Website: apple
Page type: billing-address
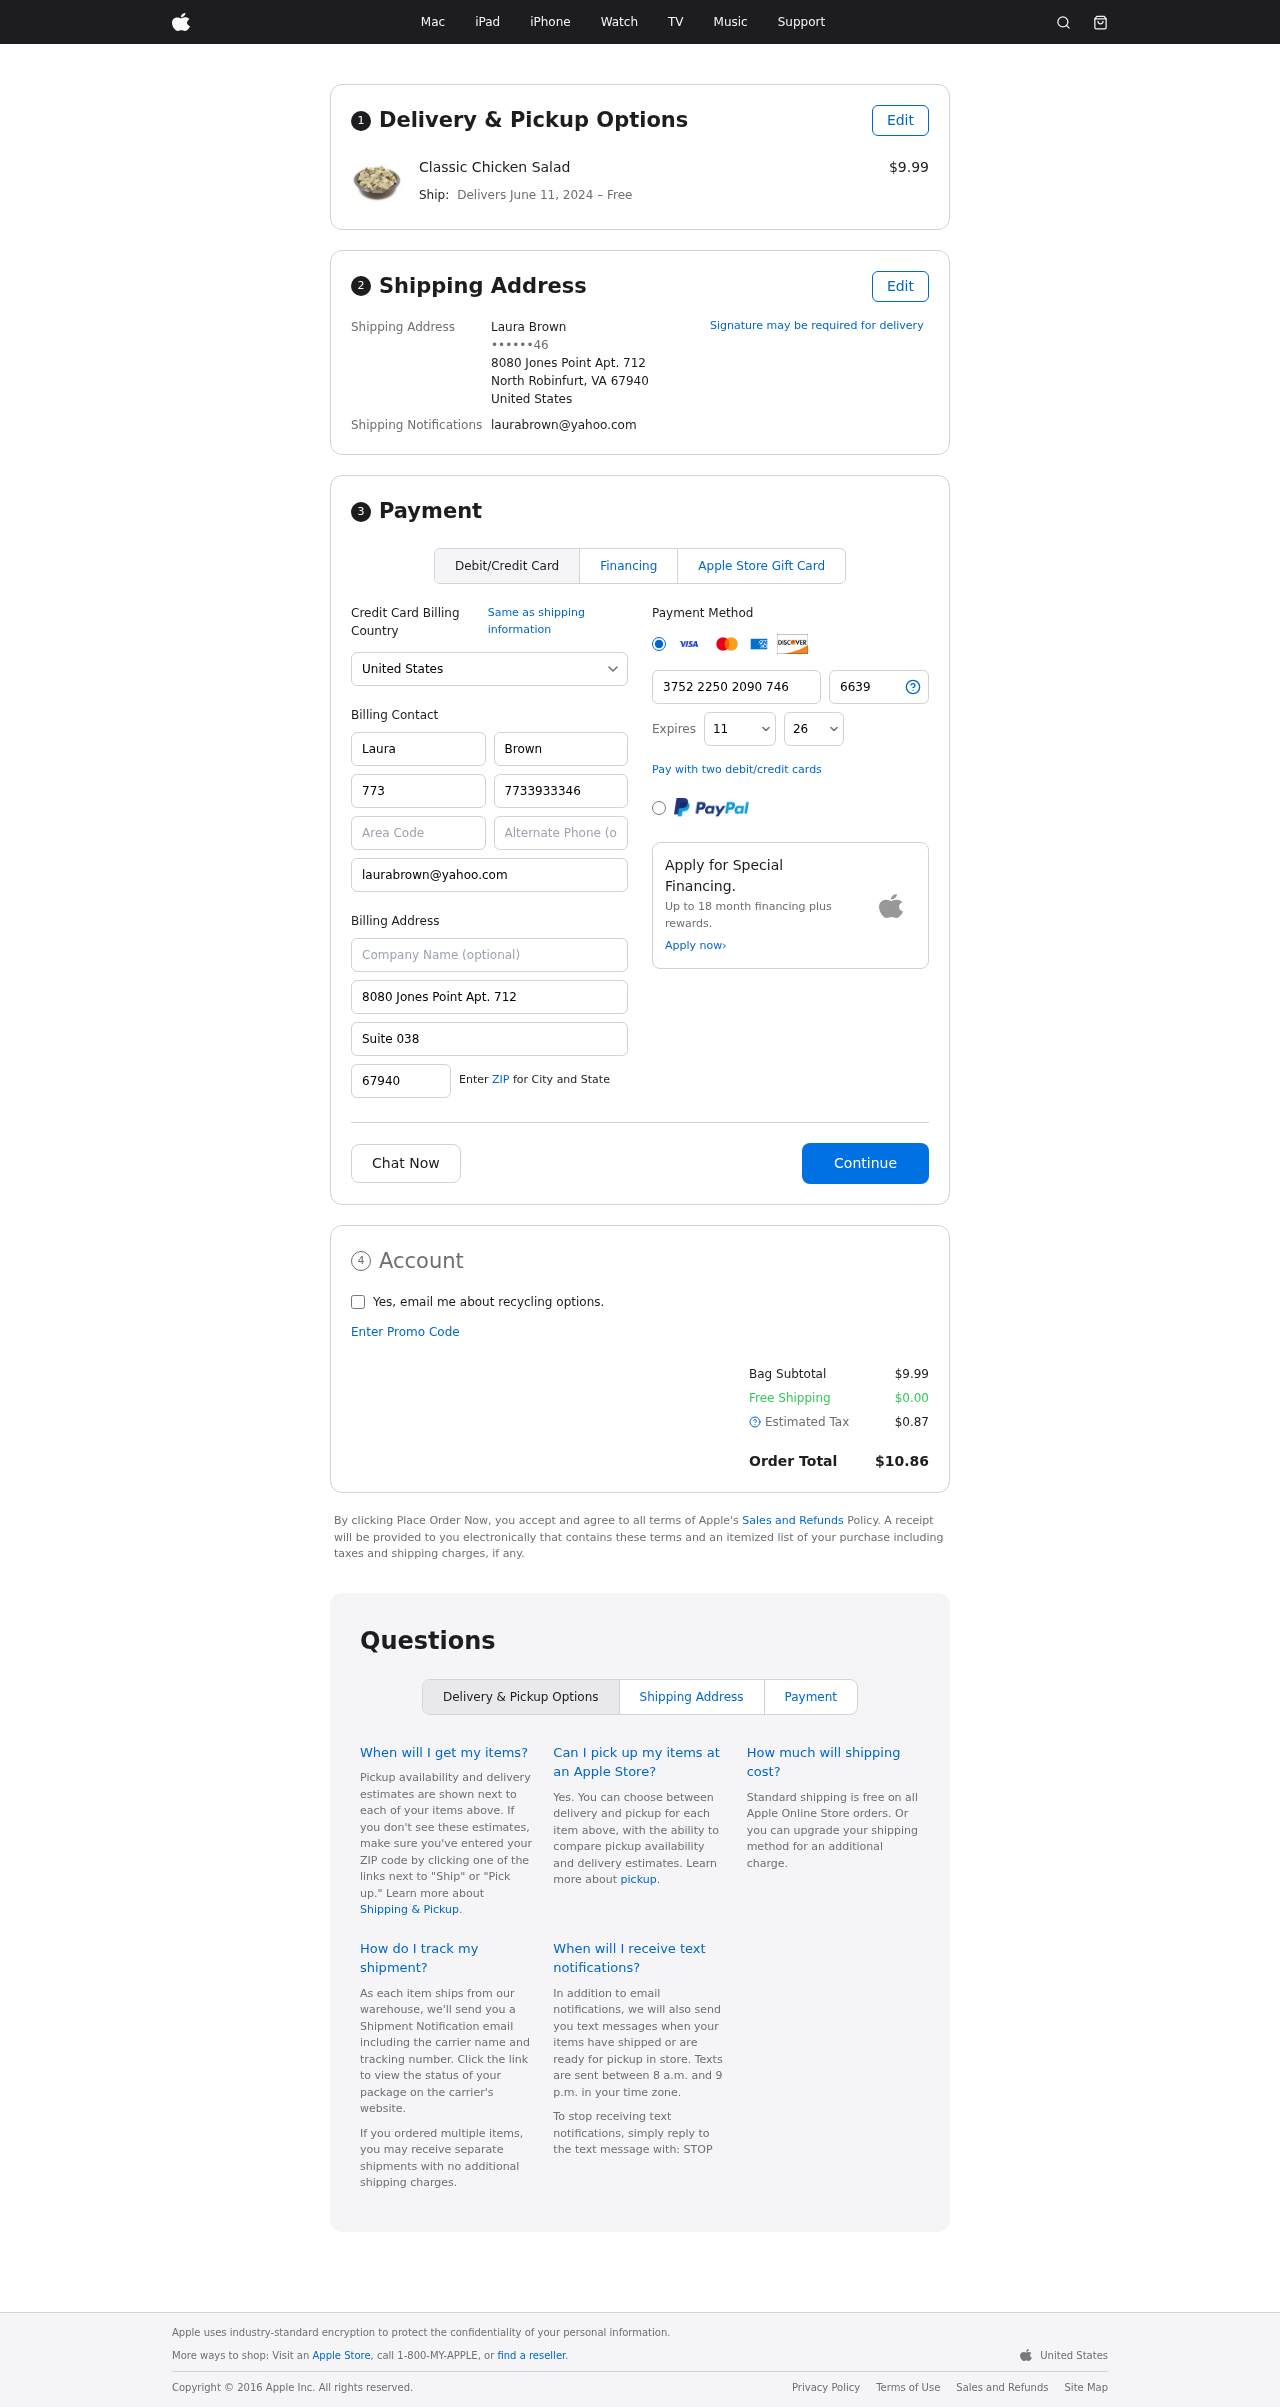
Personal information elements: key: PII_CARD_CVV
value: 6639
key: PII_CARD_EXPIRY_MONTH
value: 11
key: PII_CARD_EXPIRY_YEAR
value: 26
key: PII_CARD_NUMBER
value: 3752 2250 2090 746
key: PII_CITY_STATE_ZIP
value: North Robinfurt, VA 67940
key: PII_COUNTRY
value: United States
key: PII_EMAIL
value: laurabrown@yahoo.com
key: PII_FULLNAME
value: Laura Brown
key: PII_STREET
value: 8080 Jones Point Apt. 712
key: PII_PHONE_MASKED
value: ••••••46
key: PII_BILLING_FIRSTNAME
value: Laura
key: PII_BILLING_LASTNAME
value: Brown
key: PII_BILLING_PHONE_AREA
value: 773
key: PII_BILLING_PHONE
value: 7733933346
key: PII_BILLING_EMAIL
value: laurabrown@yahoo.com
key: PII_BILLING_STREET
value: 8080 Jones Point Apt. 712
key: PII_BILLING_STREET2
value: Suite 038
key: PII_BILLING_POSTCODE
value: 67940
Product elements: key: PRODUCT1_NAME
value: Classic Chicken Salad
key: PRODUCT1_PRICE
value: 9.99
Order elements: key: ORDER_DELIVERY_DATE
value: June 11, 2024
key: ORDER_SUBTOTAL
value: $9.99
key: ORDER_SHIPPING_COST
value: $0.00
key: ORDER_TAX
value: $0.87
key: ORDER_TOTAL
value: $10.86